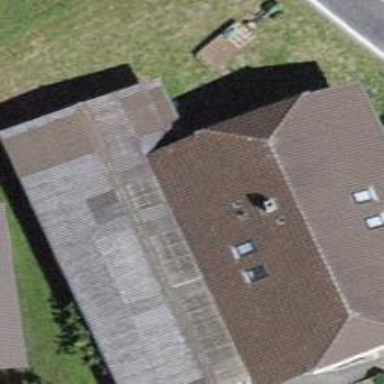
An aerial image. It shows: Garage building.